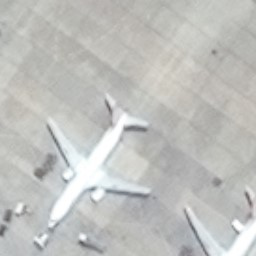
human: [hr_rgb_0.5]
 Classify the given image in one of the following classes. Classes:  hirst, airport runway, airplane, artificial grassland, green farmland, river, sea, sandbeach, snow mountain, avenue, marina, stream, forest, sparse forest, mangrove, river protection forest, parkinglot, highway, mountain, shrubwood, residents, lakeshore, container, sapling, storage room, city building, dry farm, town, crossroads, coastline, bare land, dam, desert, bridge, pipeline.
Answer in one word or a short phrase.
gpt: airplane